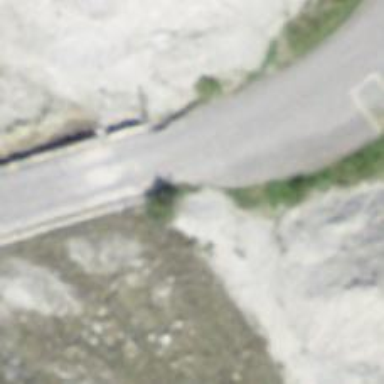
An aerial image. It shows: Footway along the road.